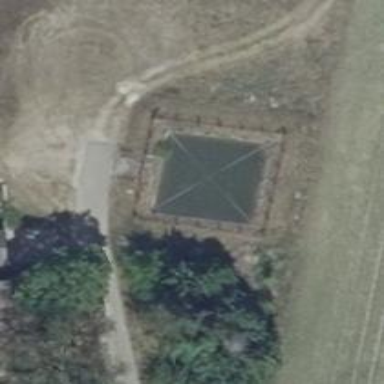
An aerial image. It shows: Fence.